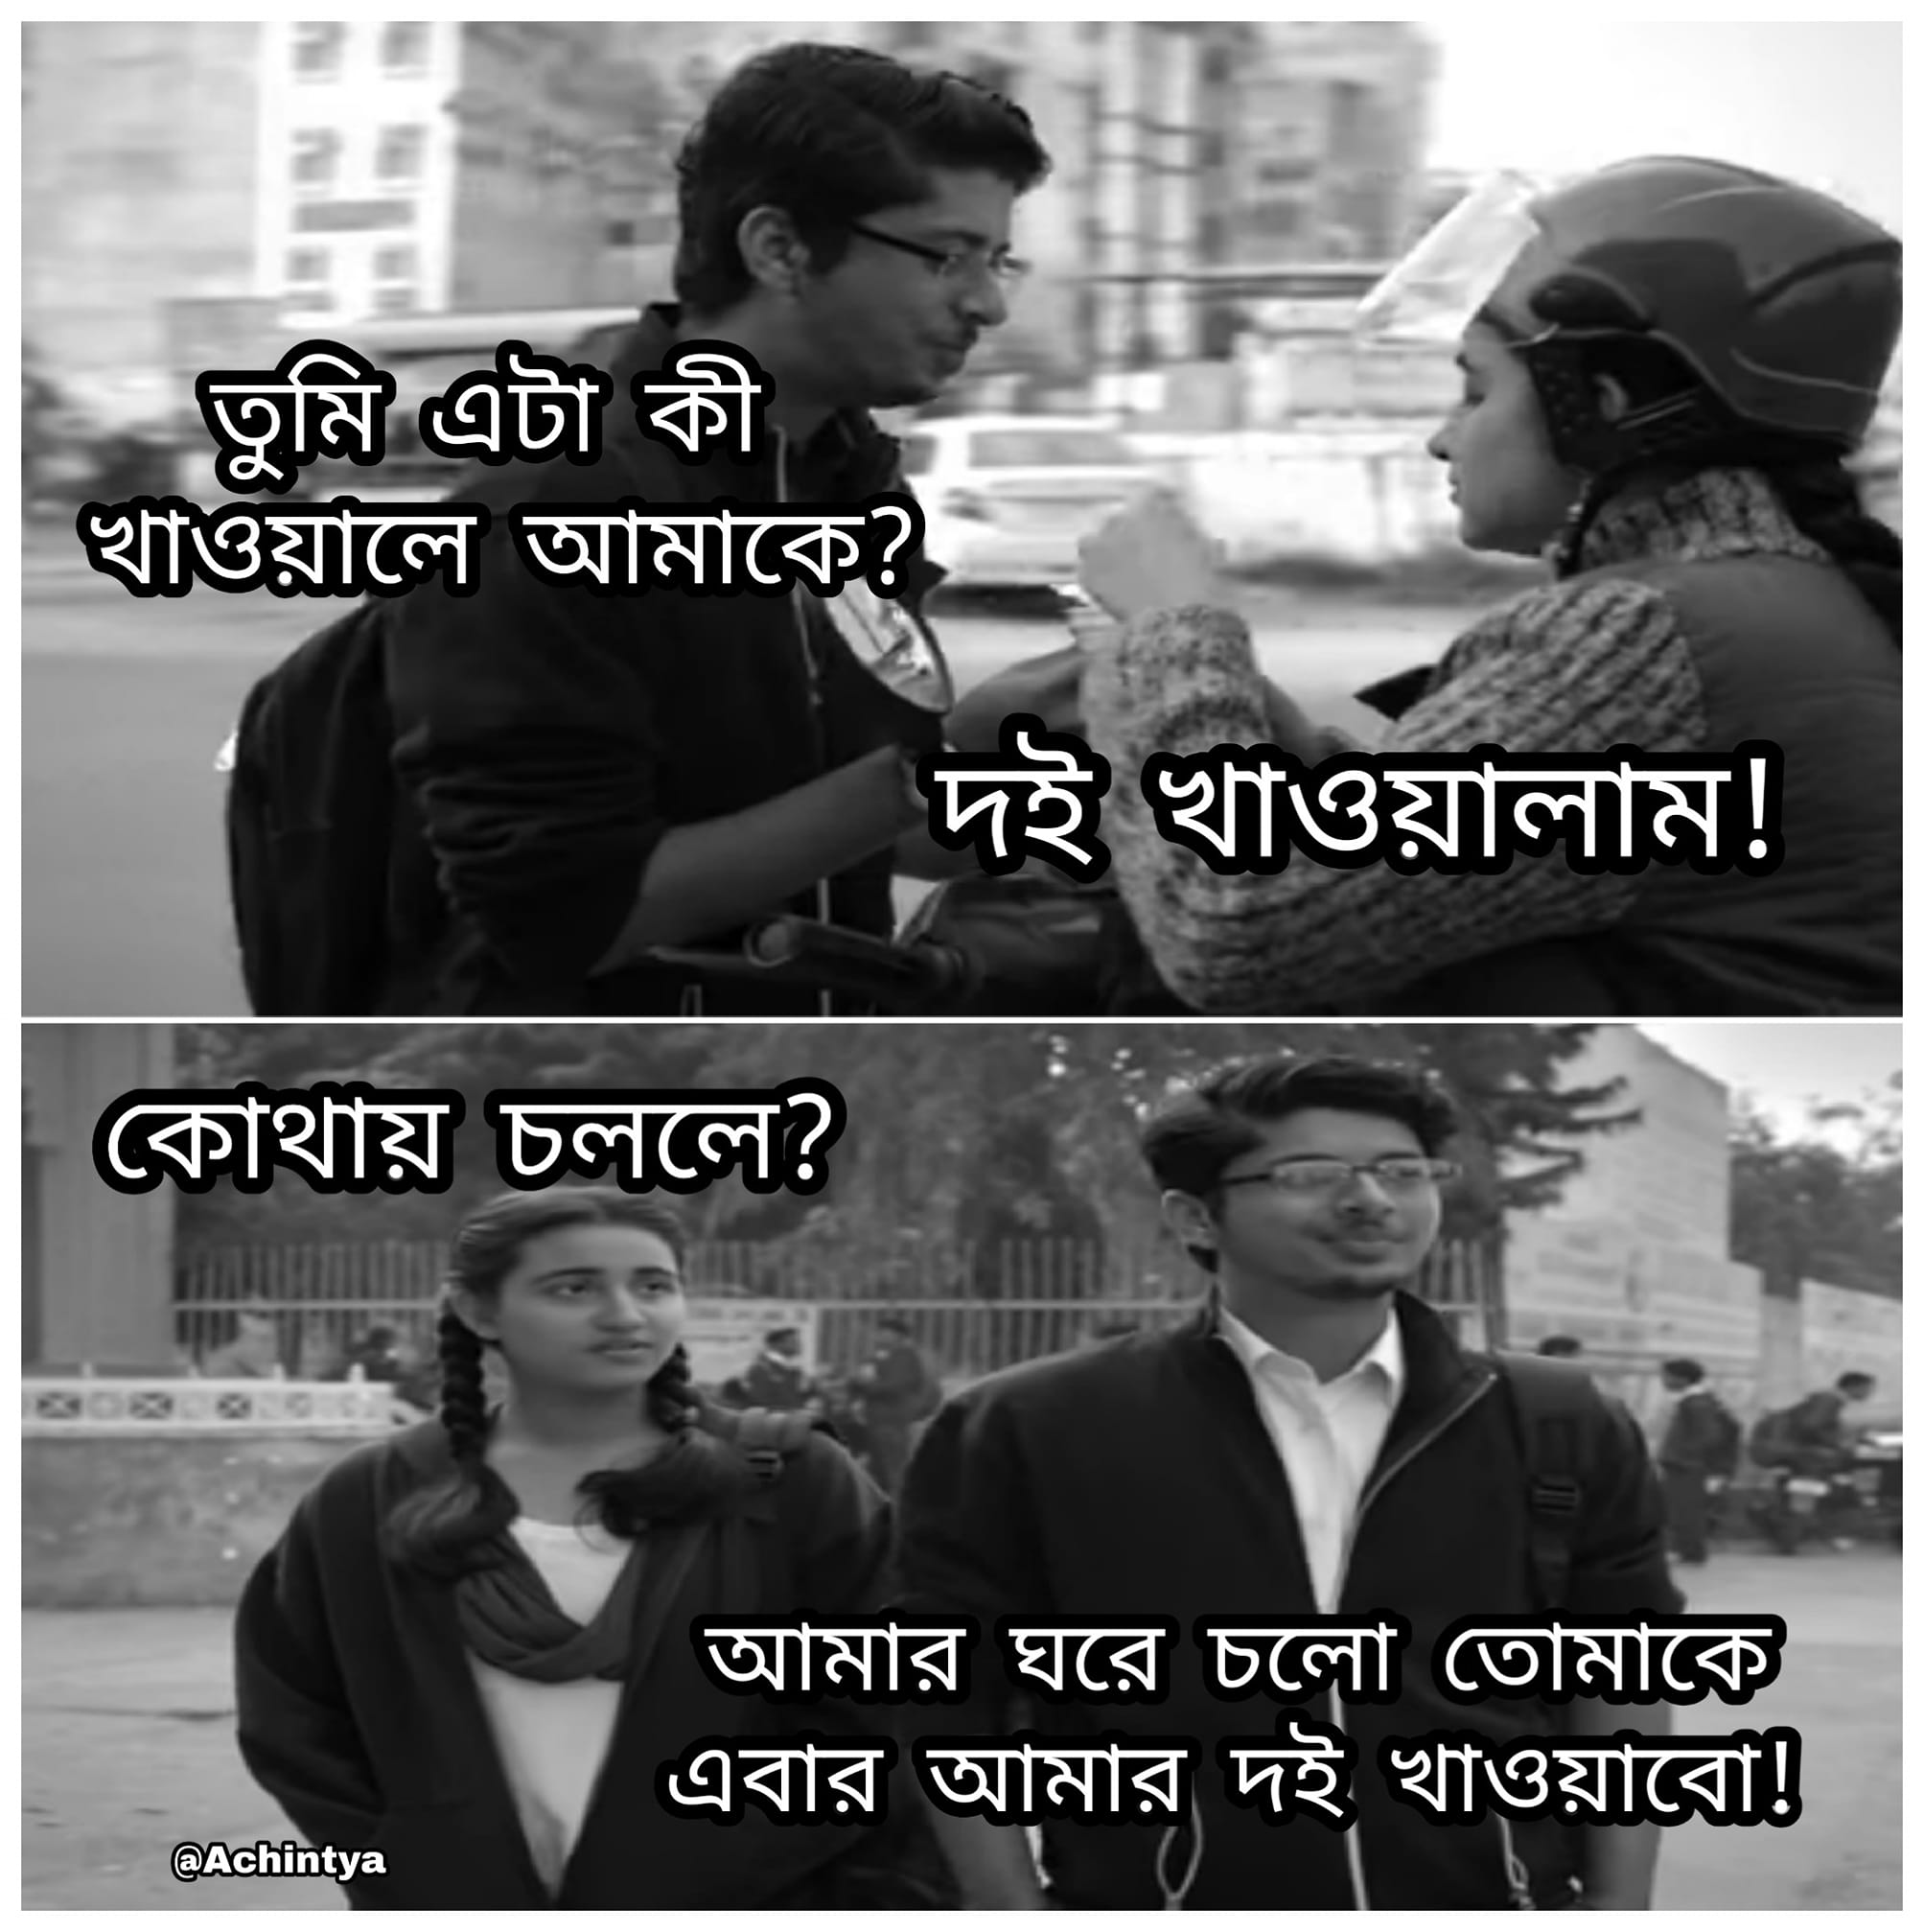
Caption: তুমি এটা কী খাওয়ালে আমাকে ?    দই খাওয়ালাম !    কোথায় চললে ?    আমার ঘরে চলো তোমাকে এবার আমার দই খাওয়াবো !
Label: non-hate